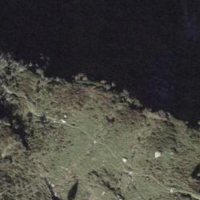
EUNIS habitat code: 31
Species observed at this site:
Arnica montana